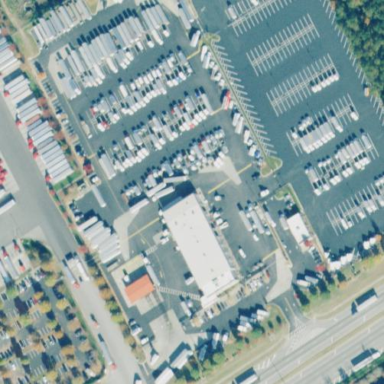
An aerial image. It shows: Commercial area.